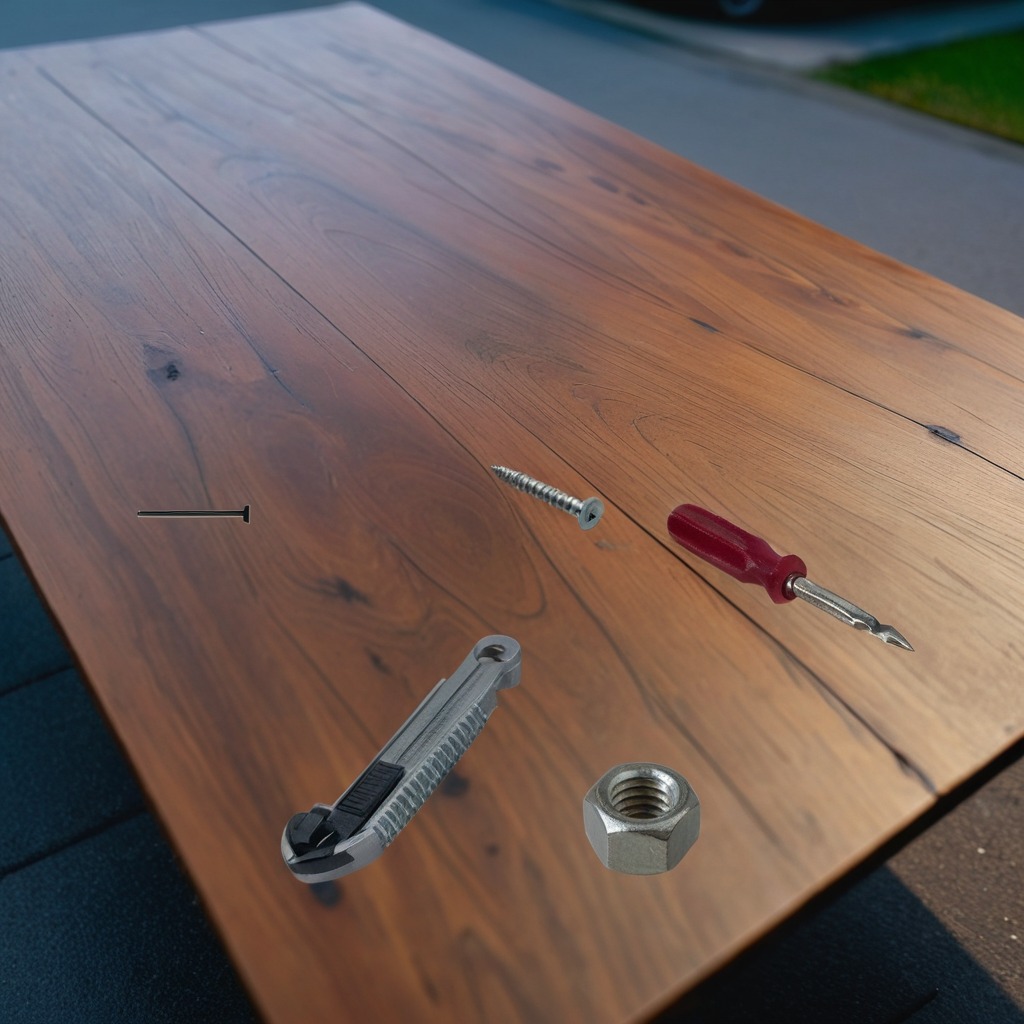
A utility knife, a metal machine screw, an iron nail, a screwdriver, and a metal nut are lying on the old table.